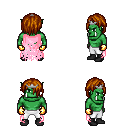
a pixel art fantasy rpg character, male body template, orc, green skin, pink tattered cape, white pants, brunette bangs hairstyle, silver tiara, gold gloves, black shoes, four views (front, back, left, right), 2x2 character sprite sheet, small pixel art, hard edges, no anti-aliasing